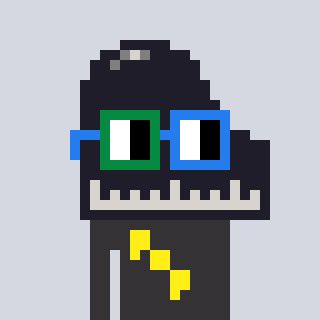
a pixel art character with square green and blue glasses, a piano-shaped head and a grayscale-colored body on a cool background